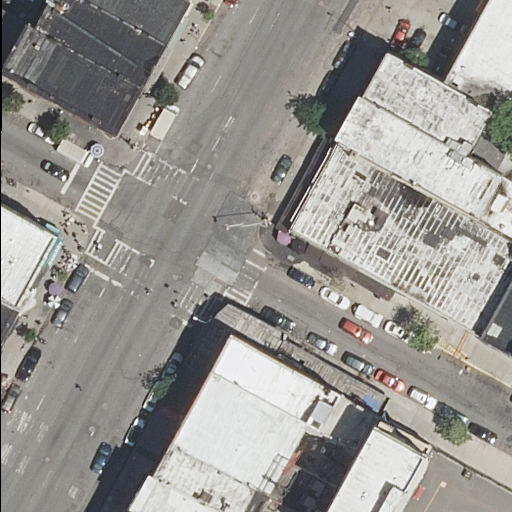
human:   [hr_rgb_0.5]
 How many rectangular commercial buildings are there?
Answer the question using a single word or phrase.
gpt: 0

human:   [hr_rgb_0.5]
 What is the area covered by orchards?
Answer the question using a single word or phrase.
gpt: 0m2

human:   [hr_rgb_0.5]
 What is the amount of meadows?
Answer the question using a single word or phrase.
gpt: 0

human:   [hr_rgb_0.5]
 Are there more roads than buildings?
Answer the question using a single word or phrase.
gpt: no

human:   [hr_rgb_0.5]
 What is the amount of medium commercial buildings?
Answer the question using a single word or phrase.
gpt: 0

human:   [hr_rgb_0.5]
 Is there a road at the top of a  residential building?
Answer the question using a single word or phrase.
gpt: yes

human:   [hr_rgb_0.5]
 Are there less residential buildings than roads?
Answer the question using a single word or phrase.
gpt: no

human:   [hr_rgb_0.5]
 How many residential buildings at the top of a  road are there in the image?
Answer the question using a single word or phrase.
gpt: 8

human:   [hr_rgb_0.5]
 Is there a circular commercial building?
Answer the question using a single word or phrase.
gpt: no

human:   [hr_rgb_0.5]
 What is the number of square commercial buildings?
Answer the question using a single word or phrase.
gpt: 0

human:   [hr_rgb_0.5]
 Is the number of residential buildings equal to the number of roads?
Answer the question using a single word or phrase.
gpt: no

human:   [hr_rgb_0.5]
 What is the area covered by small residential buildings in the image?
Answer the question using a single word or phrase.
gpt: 258m2

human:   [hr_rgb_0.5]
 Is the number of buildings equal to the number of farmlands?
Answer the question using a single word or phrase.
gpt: no

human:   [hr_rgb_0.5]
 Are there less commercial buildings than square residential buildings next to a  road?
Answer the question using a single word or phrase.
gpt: no

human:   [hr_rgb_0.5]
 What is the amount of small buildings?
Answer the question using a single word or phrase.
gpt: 7

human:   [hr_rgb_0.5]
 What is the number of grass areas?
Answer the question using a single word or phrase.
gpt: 0

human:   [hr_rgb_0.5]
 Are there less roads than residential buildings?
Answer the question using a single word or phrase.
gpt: yes

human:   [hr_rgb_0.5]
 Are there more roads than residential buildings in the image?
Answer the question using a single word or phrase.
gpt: no

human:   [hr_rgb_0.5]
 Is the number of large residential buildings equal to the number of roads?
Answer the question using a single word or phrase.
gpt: no

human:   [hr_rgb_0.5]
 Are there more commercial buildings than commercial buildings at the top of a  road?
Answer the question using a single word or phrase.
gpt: no

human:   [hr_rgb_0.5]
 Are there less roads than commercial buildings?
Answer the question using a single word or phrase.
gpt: no

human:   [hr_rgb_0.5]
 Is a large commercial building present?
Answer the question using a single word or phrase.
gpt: no

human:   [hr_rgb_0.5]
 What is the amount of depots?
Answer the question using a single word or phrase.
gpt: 0

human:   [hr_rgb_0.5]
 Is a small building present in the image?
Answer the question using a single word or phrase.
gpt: yes

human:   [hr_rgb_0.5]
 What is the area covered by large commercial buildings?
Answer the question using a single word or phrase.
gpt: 0m2

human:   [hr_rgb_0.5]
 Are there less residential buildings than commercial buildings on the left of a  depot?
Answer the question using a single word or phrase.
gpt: no

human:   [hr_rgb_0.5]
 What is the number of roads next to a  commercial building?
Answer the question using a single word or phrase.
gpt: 0

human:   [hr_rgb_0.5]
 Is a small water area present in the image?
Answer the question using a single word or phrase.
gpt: no

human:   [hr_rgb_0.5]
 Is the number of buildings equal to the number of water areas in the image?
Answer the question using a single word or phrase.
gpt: no

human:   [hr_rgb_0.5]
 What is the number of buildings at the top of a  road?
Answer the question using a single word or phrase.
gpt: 8

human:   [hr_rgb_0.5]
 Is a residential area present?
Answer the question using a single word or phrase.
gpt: no

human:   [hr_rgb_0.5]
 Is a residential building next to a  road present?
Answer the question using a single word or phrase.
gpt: yes

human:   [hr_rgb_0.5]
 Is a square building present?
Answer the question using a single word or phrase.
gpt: no

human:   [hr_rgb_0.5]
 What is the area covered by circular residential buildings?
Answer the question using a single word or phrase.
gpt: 0m2

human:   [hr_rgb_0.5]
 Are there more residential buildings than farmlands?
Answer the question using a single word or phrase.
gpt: yes

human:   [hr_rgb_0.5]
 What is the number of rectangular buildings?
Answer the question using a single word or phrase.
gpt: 16

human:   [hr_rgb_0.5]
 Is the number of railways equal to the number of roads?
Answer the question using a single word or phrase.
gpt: no